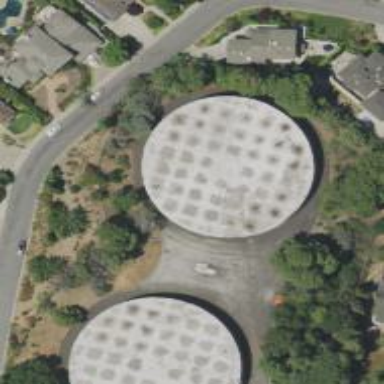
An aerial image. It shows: Building with man-made water storage tank.